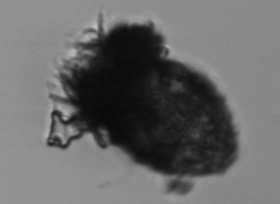
Label: Stenosemella_pacifica